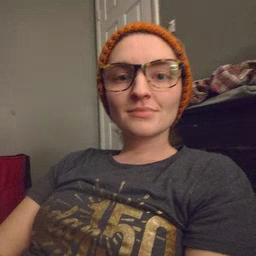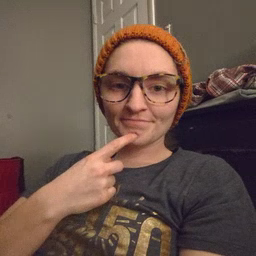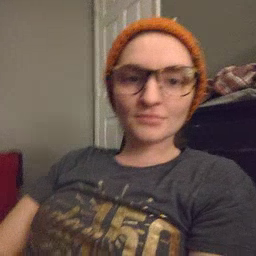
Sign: chin